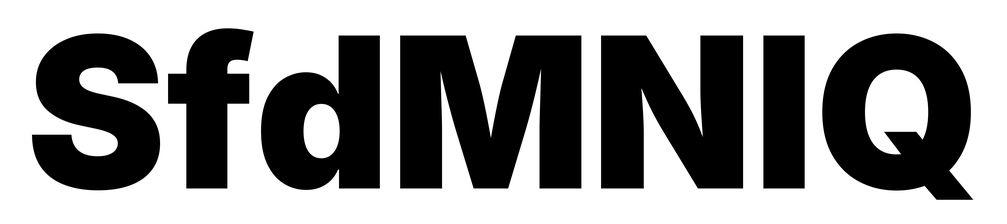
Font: Inter_Black